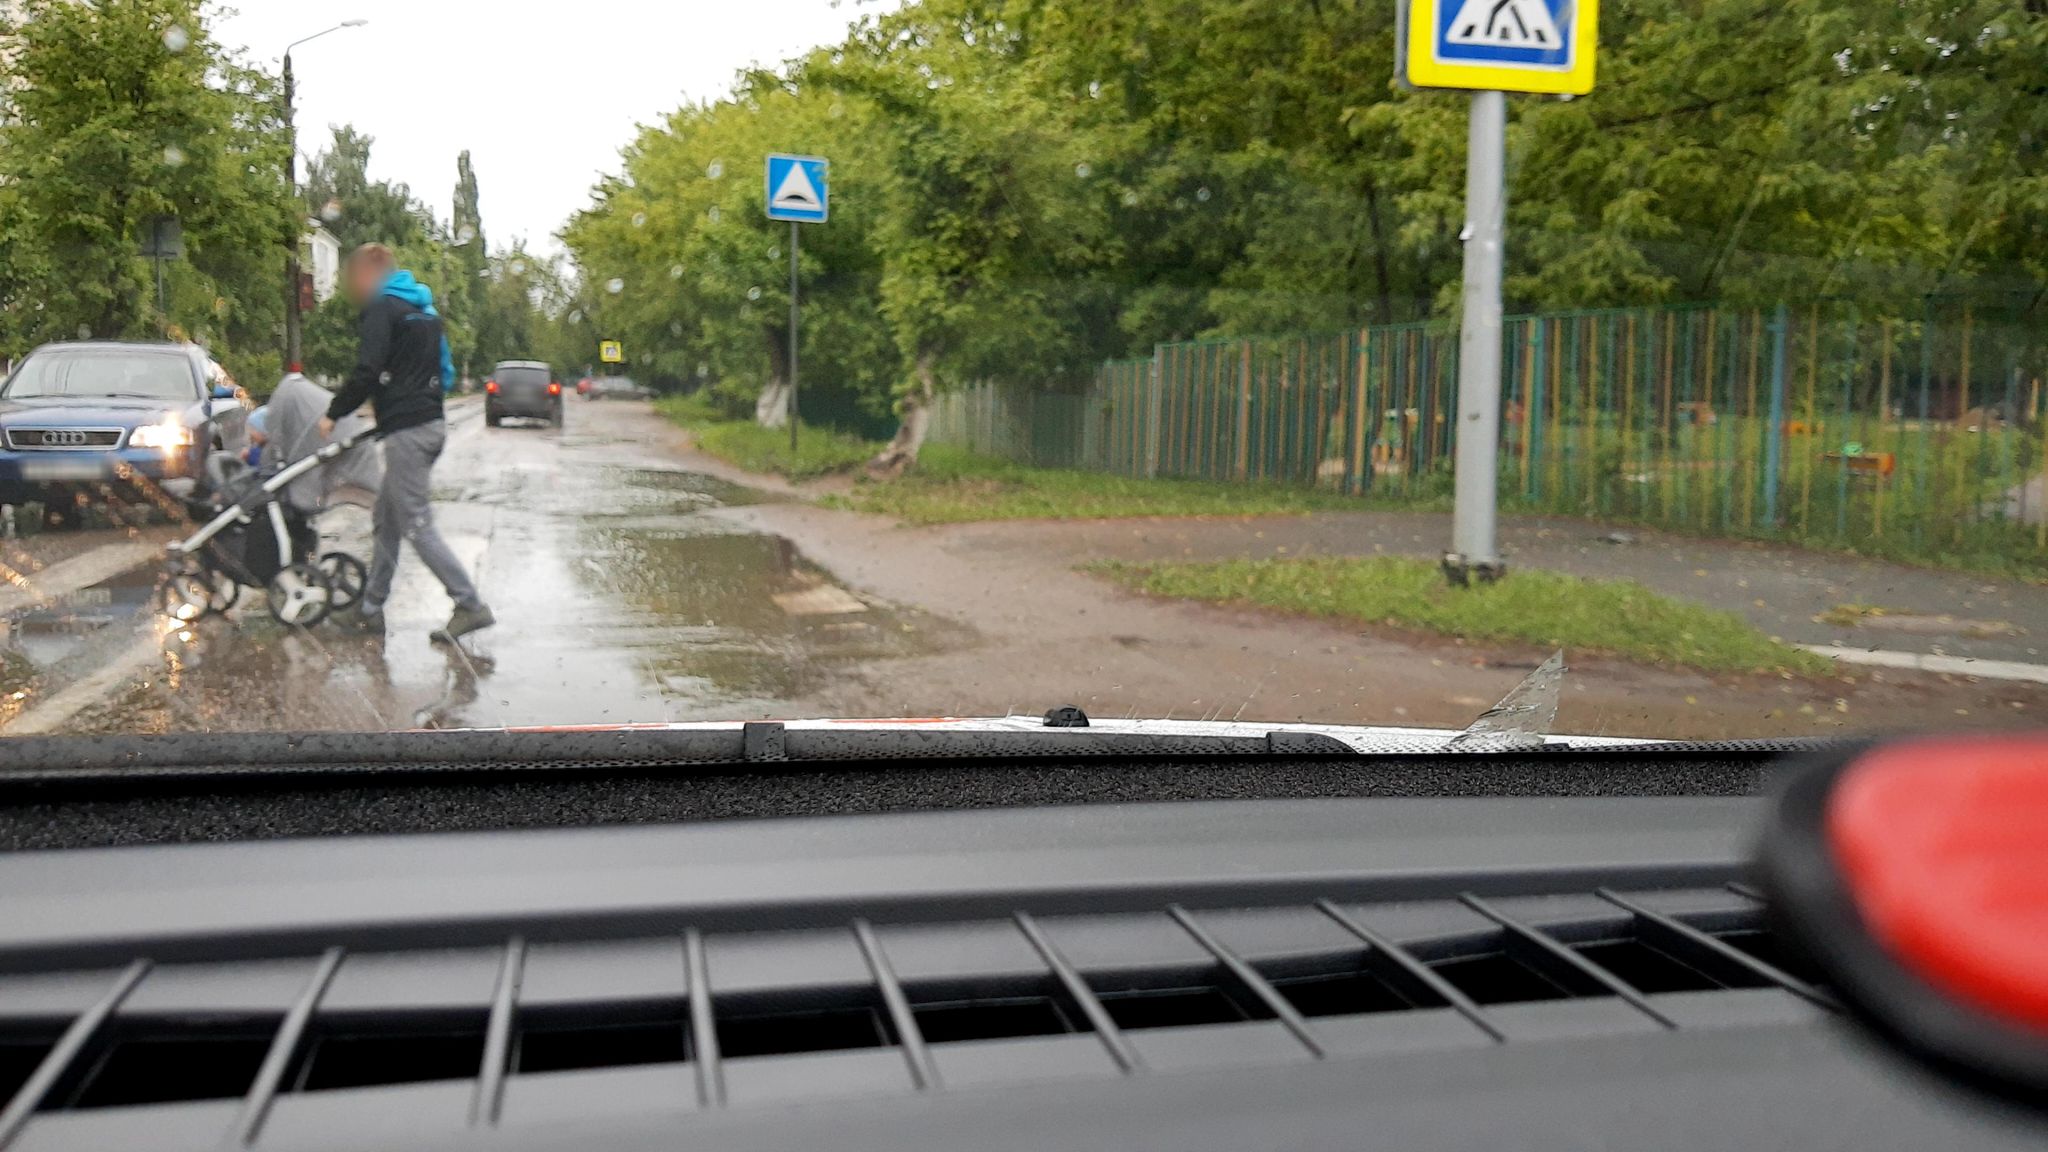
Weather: rainy
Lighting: day
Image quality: slightly poor
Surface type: driving surface
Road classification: residential
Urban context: dense urban cluster
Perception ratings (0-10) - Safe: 2.8, Lively: 4.41, Beautiful: 4.76, Boring: 5.27, Depressing: 4.4, Wealthy: 1.42